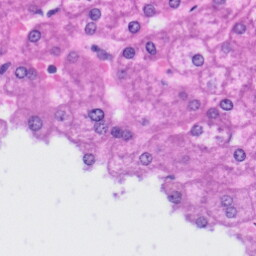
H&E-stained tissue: Liver